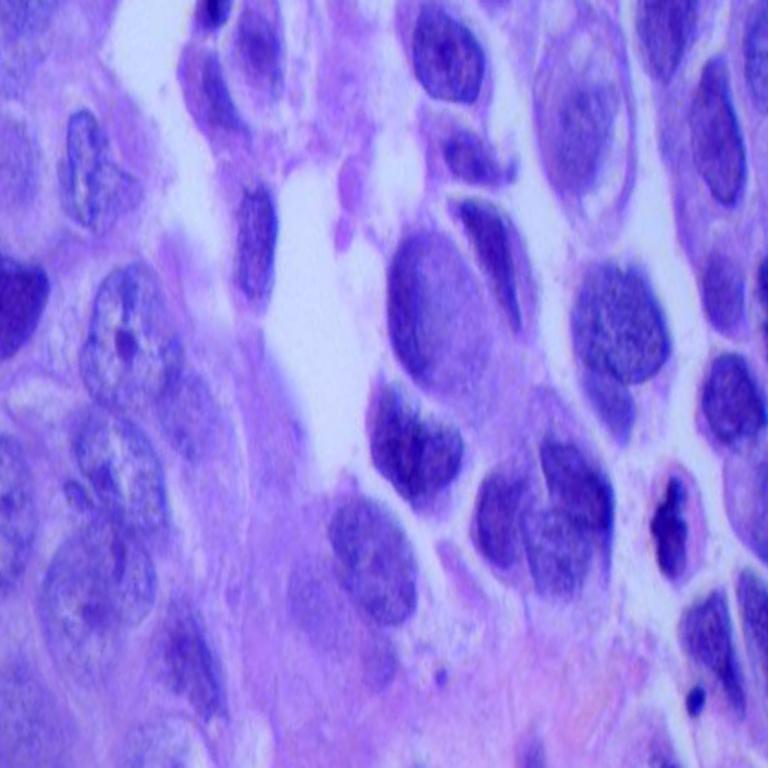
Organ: lung
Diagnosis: adenocarcinomas